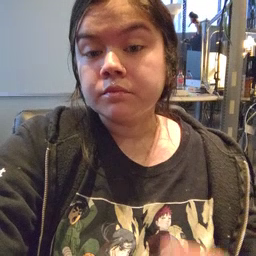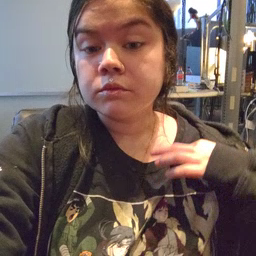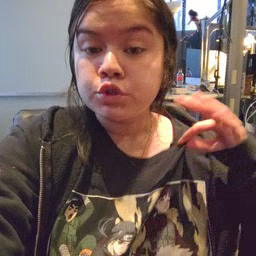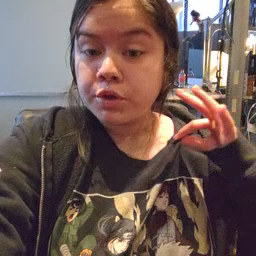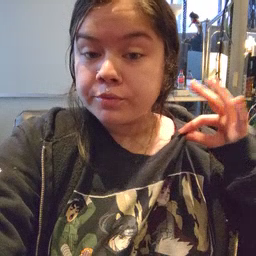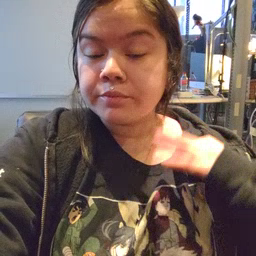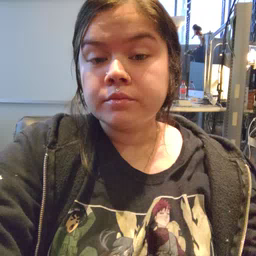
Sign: shirt